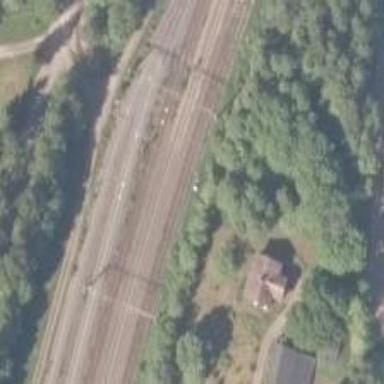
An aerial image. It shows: Railway track with continuous electrified contact lines.